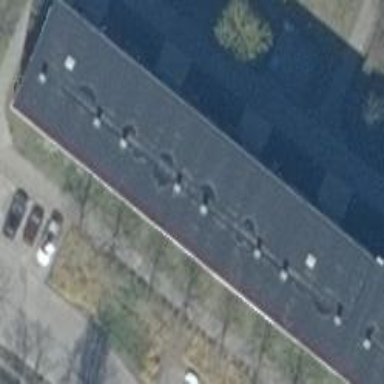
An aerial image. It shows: Apartment building with flat roof.